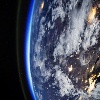
Label: cloud